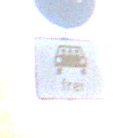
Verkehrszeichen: MehrfachbesetzePersonenkraftwagenFrei
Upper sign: Busssonderstreifen
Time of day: Dawn
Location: Outdoor (Nature)
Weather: Clear
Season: NotSpecified
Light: Natural